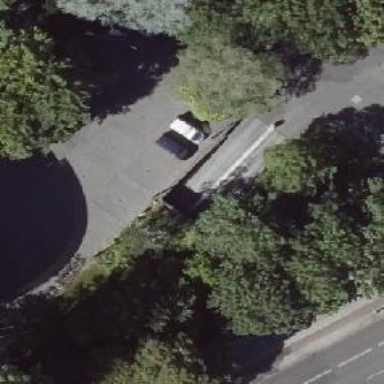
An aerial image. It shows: Parking entrance.